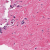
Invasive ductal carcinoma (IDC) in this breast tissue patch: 0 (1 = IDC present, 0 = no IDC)